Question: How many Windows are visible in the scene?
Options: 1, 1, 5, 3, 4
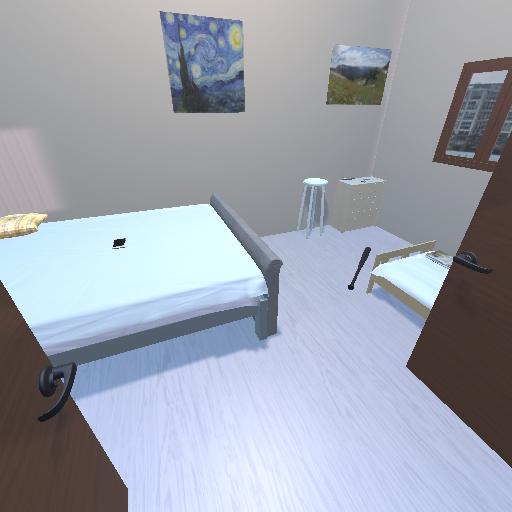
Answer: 1